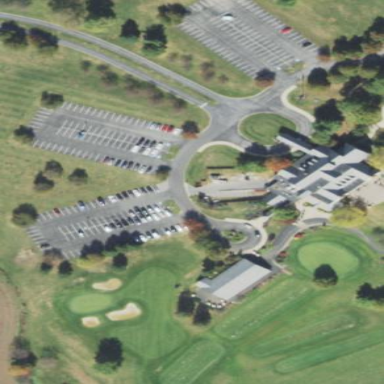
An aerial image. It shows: Practice golf area.